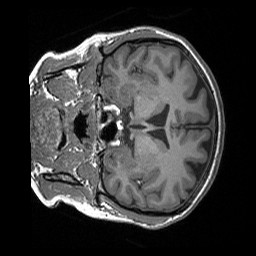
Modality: T1w
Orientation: coronal
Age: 25
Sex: female
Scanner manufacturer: siemens
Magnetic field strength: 3 T
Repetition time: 1.56 s
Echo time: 0.00207 s